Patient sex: F
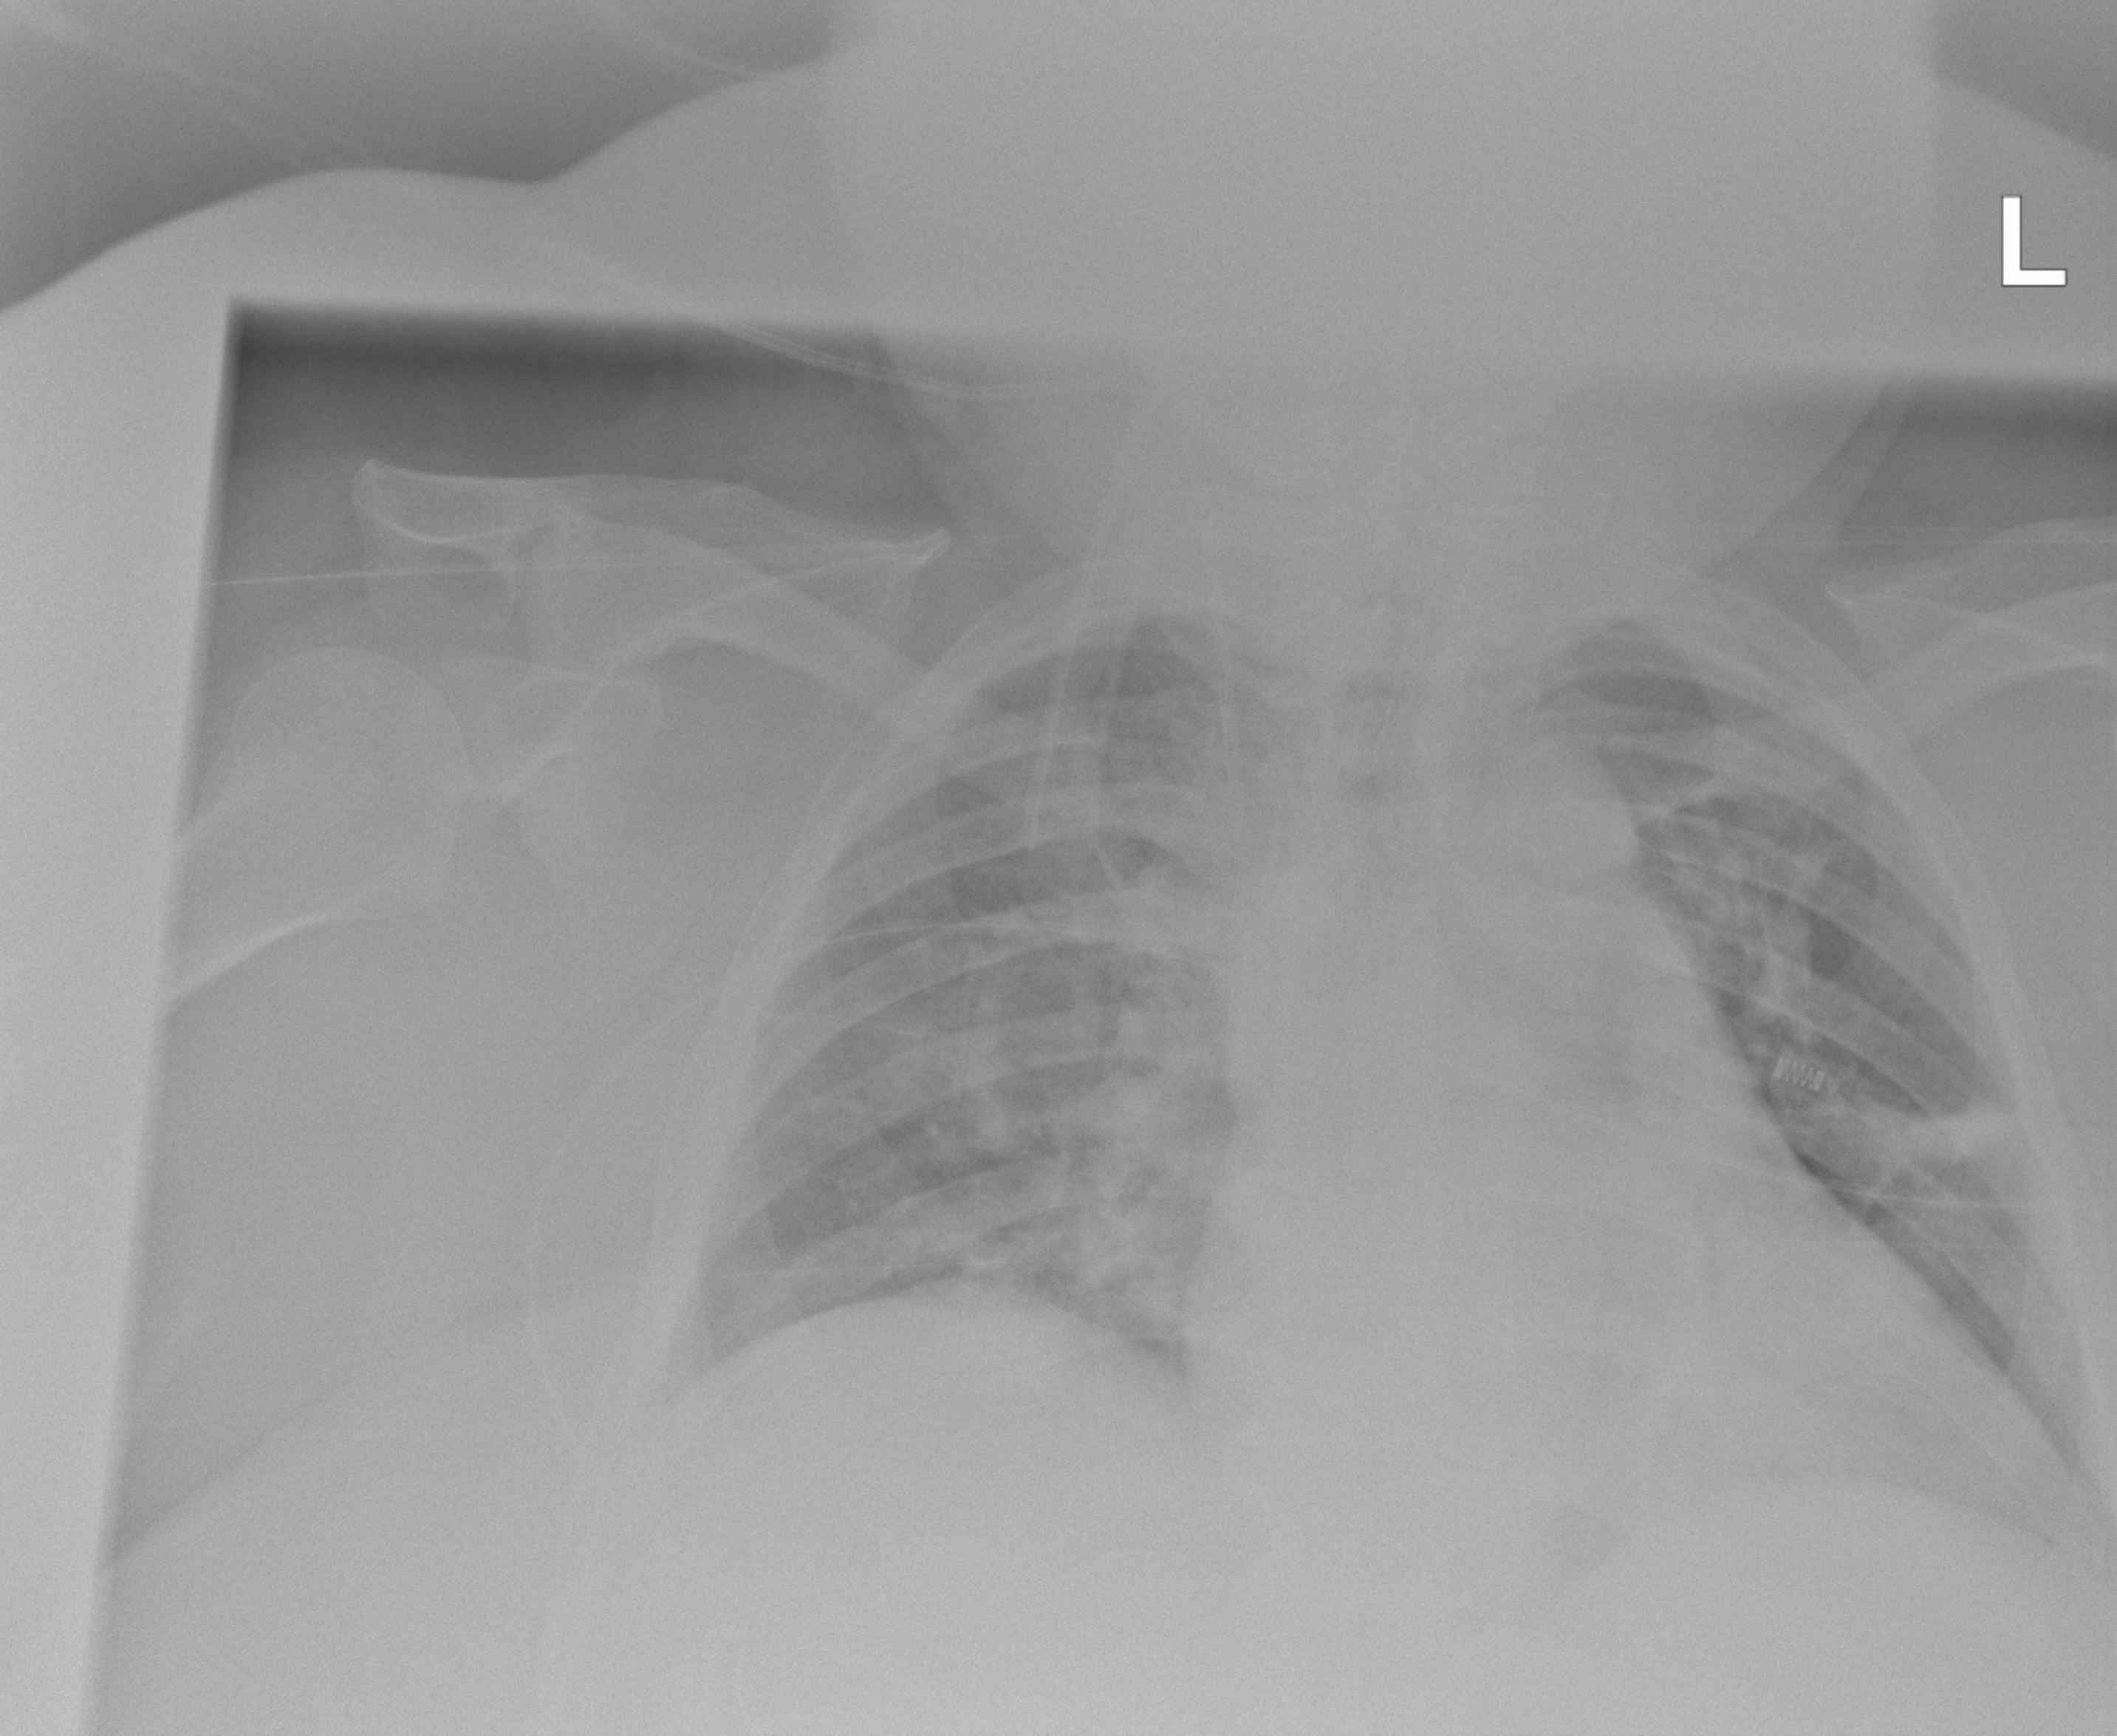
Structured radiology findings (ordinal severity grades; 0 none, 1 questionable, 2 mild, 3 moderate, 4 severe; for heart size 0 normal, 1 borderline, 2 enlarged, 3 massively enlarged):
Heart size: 2
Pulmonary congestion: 2
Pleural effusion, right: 0
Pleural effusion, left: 0
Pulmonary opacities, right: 2
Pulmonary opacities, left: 2
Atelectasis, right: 2
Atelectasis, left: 2